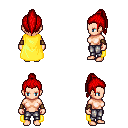
a pixel art fantasy rpg character, female body template, human, light skin, yellow cape, metal pants, red long topknot hairstyle, cloth bracers, four views (front, back, left, right), 2x2 character sprite sheet, small pixel art, hard edges, no anti-aliasing